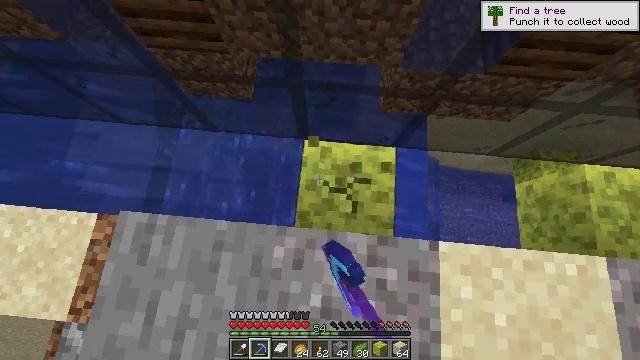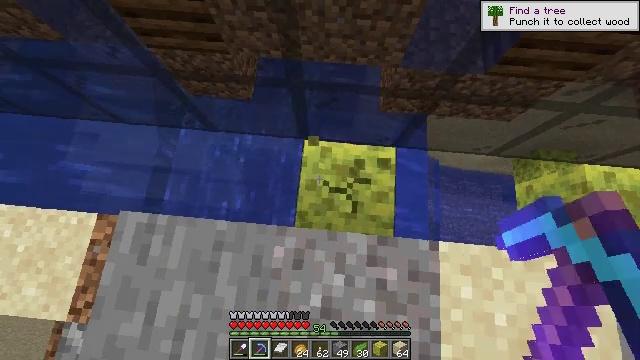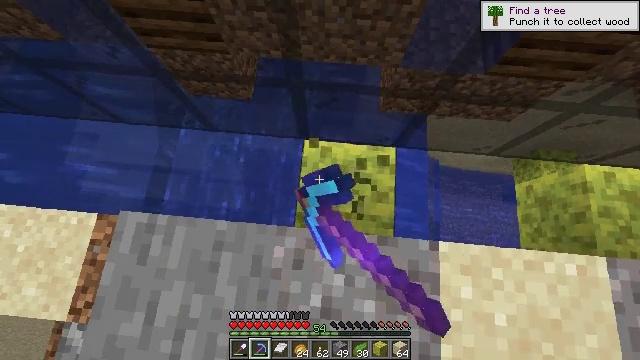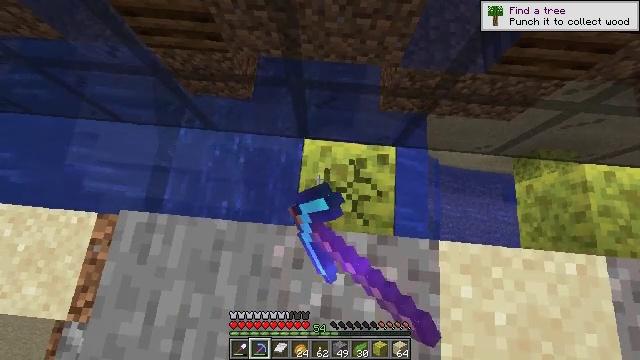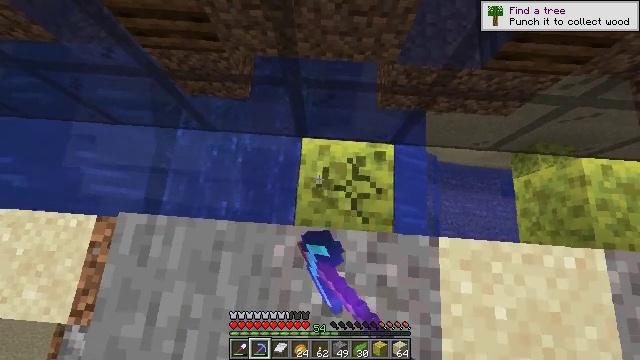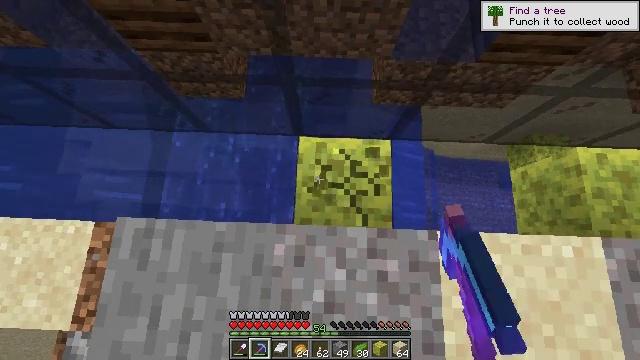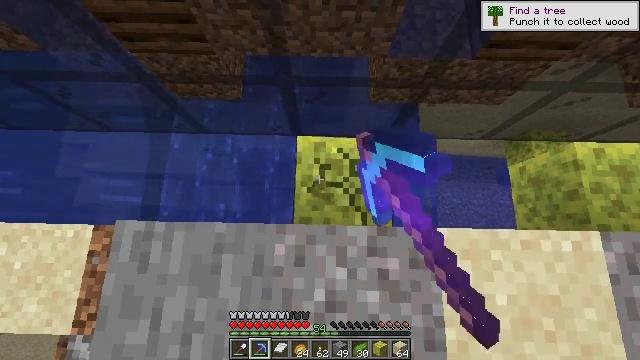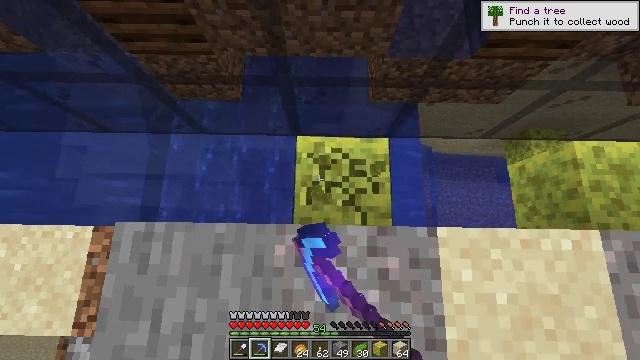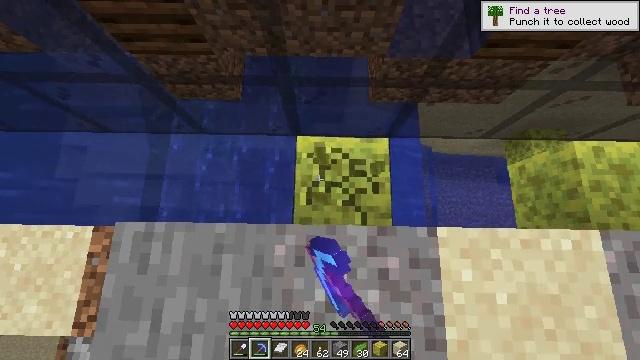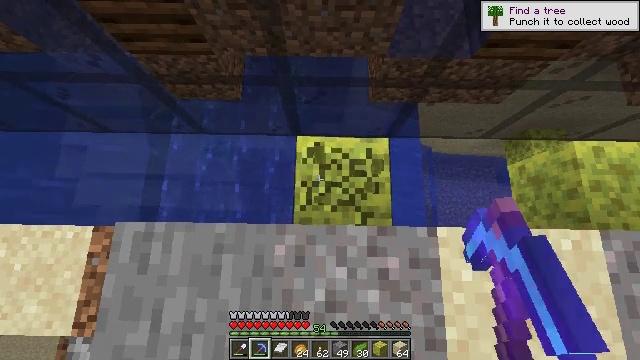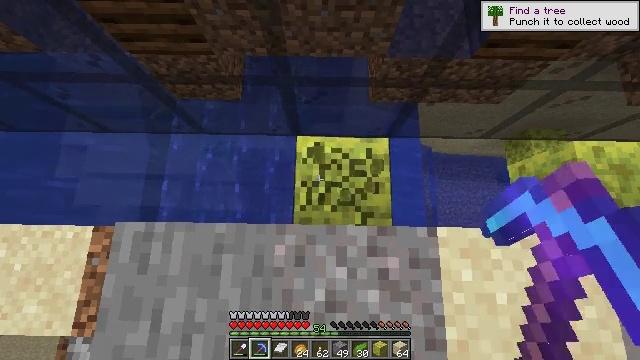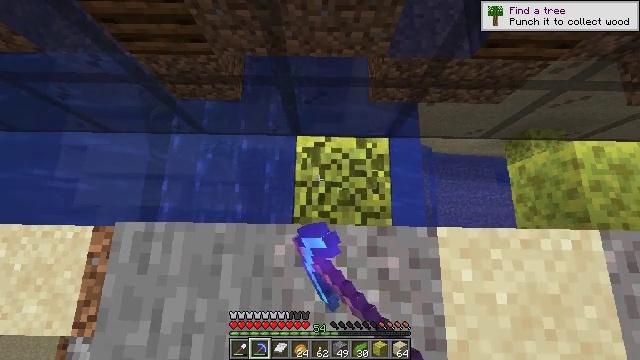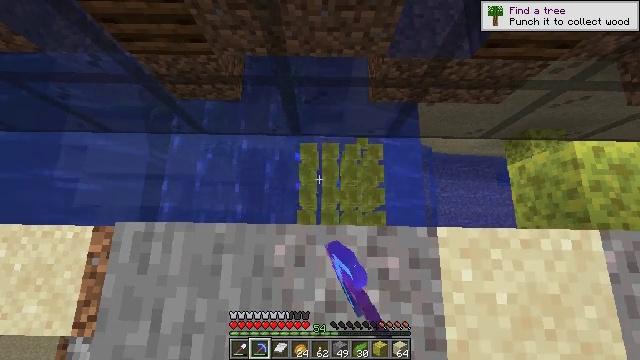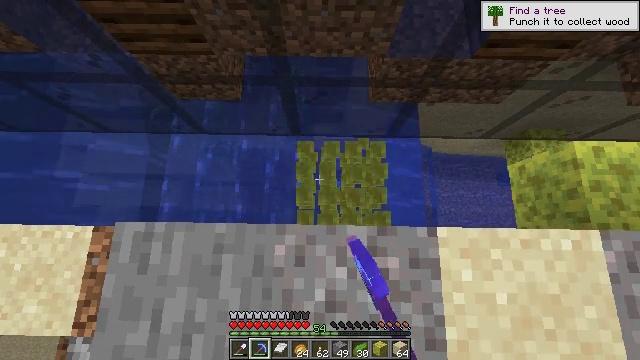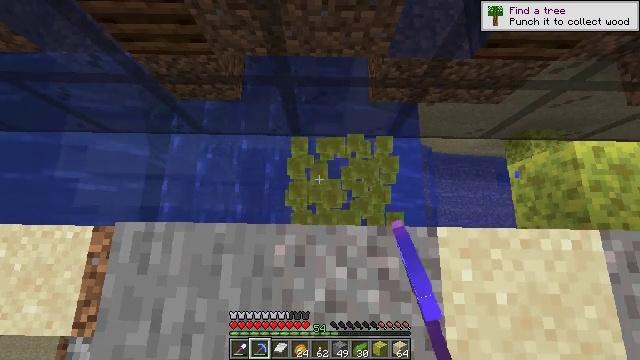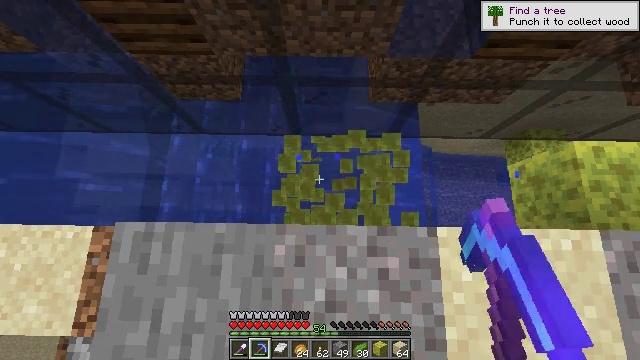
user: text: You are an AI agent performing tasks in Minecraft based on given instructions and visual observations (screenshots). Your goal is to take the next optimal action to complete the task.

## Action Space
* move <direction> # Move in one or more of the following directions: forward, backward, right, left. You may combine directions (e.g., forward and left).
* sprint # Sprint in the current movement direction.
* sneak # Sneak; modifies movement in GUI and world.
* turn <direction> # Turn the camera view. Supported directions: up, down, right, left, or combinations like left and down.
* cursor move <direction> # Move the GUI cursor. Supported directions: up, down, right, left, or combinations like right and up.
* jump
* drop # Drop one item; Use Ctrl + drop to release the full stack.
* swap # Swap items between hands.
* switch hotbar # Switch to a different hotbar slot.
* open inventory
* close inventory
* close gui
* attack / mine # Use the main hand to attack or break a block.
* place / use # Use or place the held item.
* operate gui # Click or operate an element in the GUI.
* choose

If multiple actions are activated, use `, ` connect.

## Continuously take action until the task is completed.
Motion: motion action
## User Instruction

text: Gather a wet sponge from the ocean.
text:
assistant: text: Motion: attack / mine
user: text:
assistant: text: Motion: attack / mine
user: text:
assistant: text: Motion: attack / mine
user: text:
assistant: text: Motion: turn right, attack / mine
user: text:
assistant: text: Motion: turn right, attack / mine
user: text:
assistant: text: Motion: turn right, attack / mine
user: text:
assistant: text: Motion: attack / mine
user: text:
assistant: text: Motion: attack / mine
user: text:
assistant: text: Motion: attack / mine
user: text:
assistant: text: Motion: attack / mine
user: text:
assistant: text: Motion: attack / mine
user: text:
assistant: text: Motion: attack / mine
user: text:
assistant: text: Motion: attack / mine
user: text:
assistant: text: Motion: attack / mine
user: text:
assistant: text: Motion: attack / mine
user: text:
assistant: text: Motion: attack / mine
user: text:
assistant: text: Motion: attack / mine
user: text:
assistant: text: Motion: attack / mine
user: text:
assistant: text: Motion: no_op
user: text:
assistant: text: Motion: no_op
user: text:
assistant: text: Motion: no_op
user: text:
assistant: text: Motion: no_op
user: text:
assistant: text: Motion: no_op
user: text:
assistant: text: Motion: no_op
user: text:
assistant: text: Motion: no_op
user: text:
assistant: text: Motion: no_op
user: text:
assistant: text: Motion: no_op
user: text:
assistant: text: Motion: no_op
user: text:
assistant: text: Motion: no_op
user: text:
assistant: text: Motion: move right